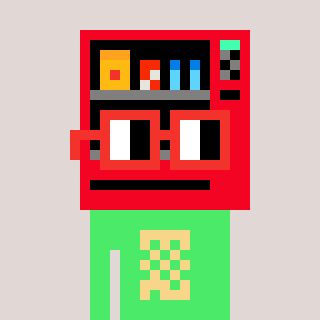
a pixel art character with square red glasses, a vending machine-shaped head and a teal-colored body on a warm background